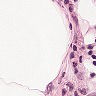
Metastatic tissue present: no